Field crop: maize
Growth stage: 2
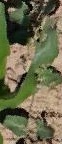
Species: maize